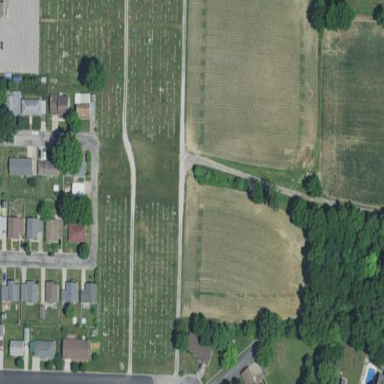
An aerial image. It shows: Cemetery.